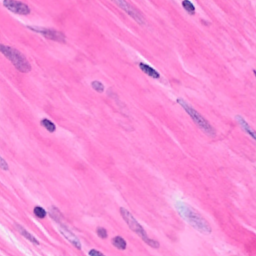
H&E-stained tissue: Breast